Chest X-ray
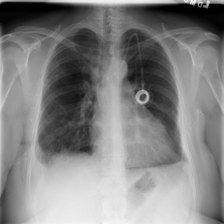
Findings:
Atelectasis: negative
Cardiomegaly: negative
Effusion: positive
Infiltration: negative
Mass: negative
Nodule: negative
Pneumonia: negative
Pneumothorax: negative
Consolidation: negative
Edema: negative
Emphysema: negative
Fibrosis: negative
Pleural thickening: negative
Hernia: negative